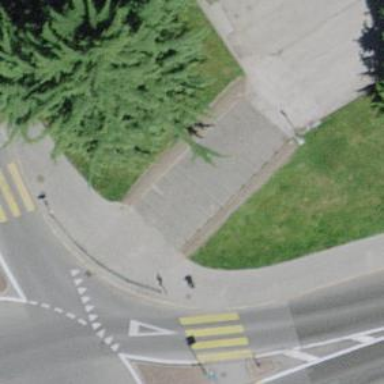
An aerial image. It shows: Asphalt steps along the road.